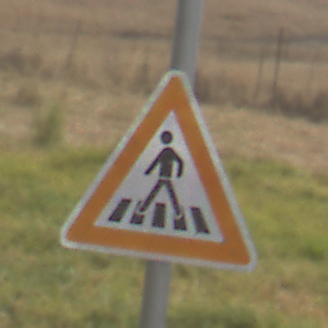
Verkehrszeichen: FussgaengerueberwegRechts
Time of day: MorningAfternoon
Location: Outdoor (Nature)
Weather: Overcast
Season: NotSpecified
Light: Natural